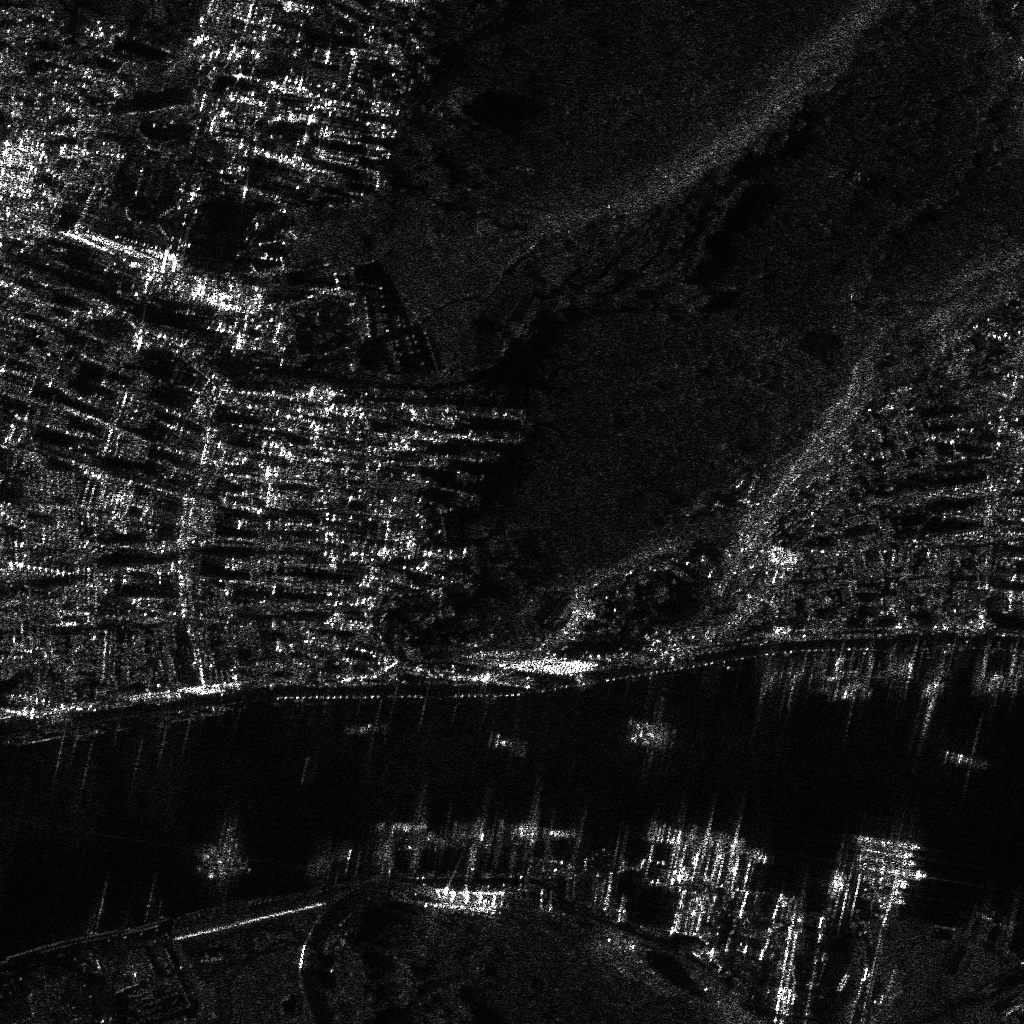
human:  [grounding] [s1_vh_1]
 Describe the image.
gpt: In the satellite image, there is  <ref>2 medium fishing </ref> <box>[[33, 70, 37, 71, 5], [36, 79, 41, 81, 4]]</box> located at bottom,  <ref>1 large fishing </ref> <box>[[47, 71, 51, 73, 24]]</box> located at bottom,  <ref>9 medium container </ref> <box>[[61, 71, 64, 72, 17], [61, 70, 65, 71, 17], [68, 80, 69, 84, 10], [52, 80, 56, 81, 9], [62, 79, 67, 81, 10], [62, 81, 66, 82, 10], [69, 81, 70, 85, 10], [66, 80, 67, 84, 10], [65, 80, 66, 84, 10]]</box> located at bottom,  <ref>3 medium fishing </ref> <box>[[19, 81, 23, 83, 5], [19, 83, 23, 84, 5], [19, 84, 24, 85, 5]]</box> located at bottom left,  <ref>1 small fishing </ref> <box>[[21, 83, 22, 87, 84]]</box> located at bottom left,  <ref>2 small container </ref> <box>[[49, 80, 52, 80, 12], [49, 80, 52, 81, 12]]</box> located at bottom,  <ref>9 medium container </ref> <box>[[70, 81, 71, 85, 10], [72, 82, 73, 86, 10], [91, 73, 96, 74, 17], [83, 81, 89, 82, 9], [82, 86, 88, 87, 10], [83, 82, 89, 83, 10], [83, 84, 90, 85, 5], [83, 83, 89, 84, 10], [83, 85, 88, 86, 10]]</box> located at bottom right.